【题型】填空题　【知识点】立体几何　【难度】easy
大正方体的体积为 $216\mathrm{cm}^3$，小正方体的体积为 $8\mathrm{cm}^3$，将其叠放在一起（如图），则这个物体的最高点 $A$ 到地面的距离是 \_\_\_\_ $\mathrm{cm}$。

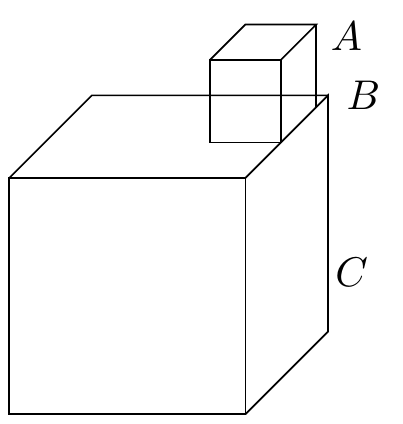
【解答】
解：$\because$ 大正方体的体积为 $216\mathrm{cm}^3$，小正方体的体积为 $8\mathrm{cm}^3$，

$\therefore$ 大立方体的棱长为 $6\mathrm{cm}$，小立方体的棱长为 $2\mathrm{cm}$，

$\therefore$ 这个物体的最高点 $A$ 到地面的距离是：$6 + 2 = 8(\mathrm{cm})$，

故答案为：$8$。